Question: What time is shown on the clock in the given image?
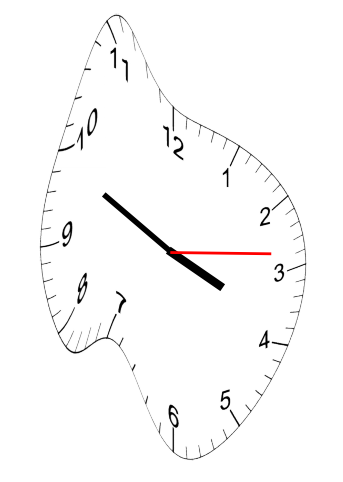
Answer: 03:49:14